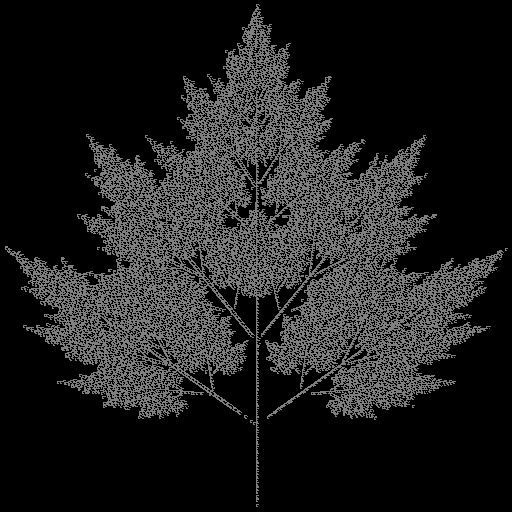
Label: tree